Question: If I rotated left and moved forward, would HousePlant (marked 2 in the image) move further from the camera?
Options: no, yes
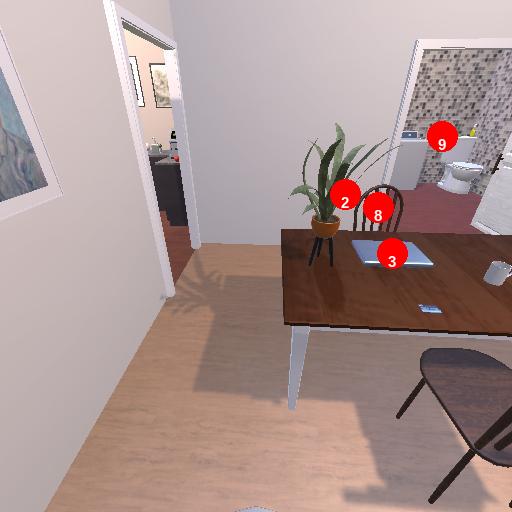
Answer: no